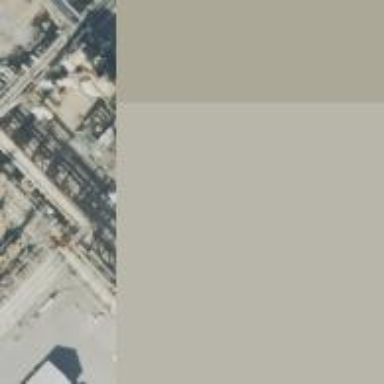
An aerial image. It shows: Industrial building.